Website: apple-inc
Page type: account-selection
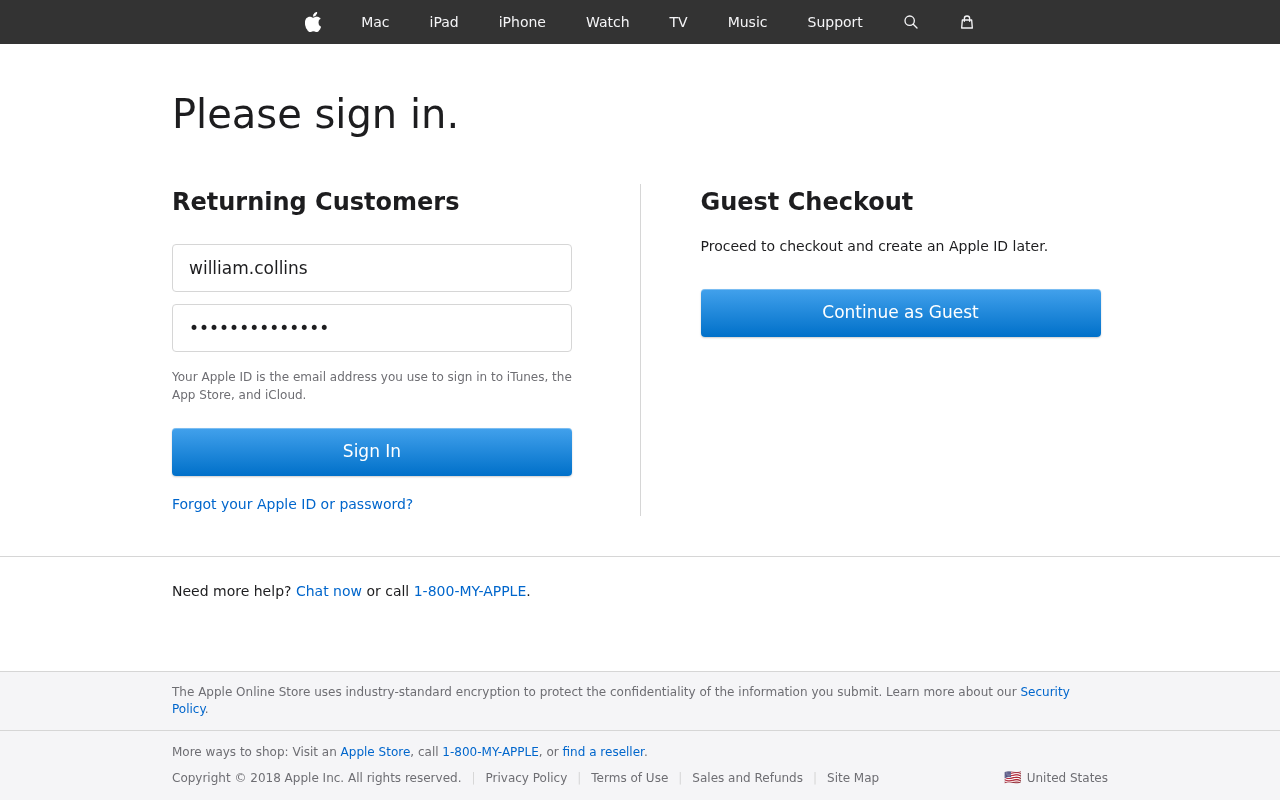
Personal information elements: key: PII_LOGIN_USERNAME
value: william.collins